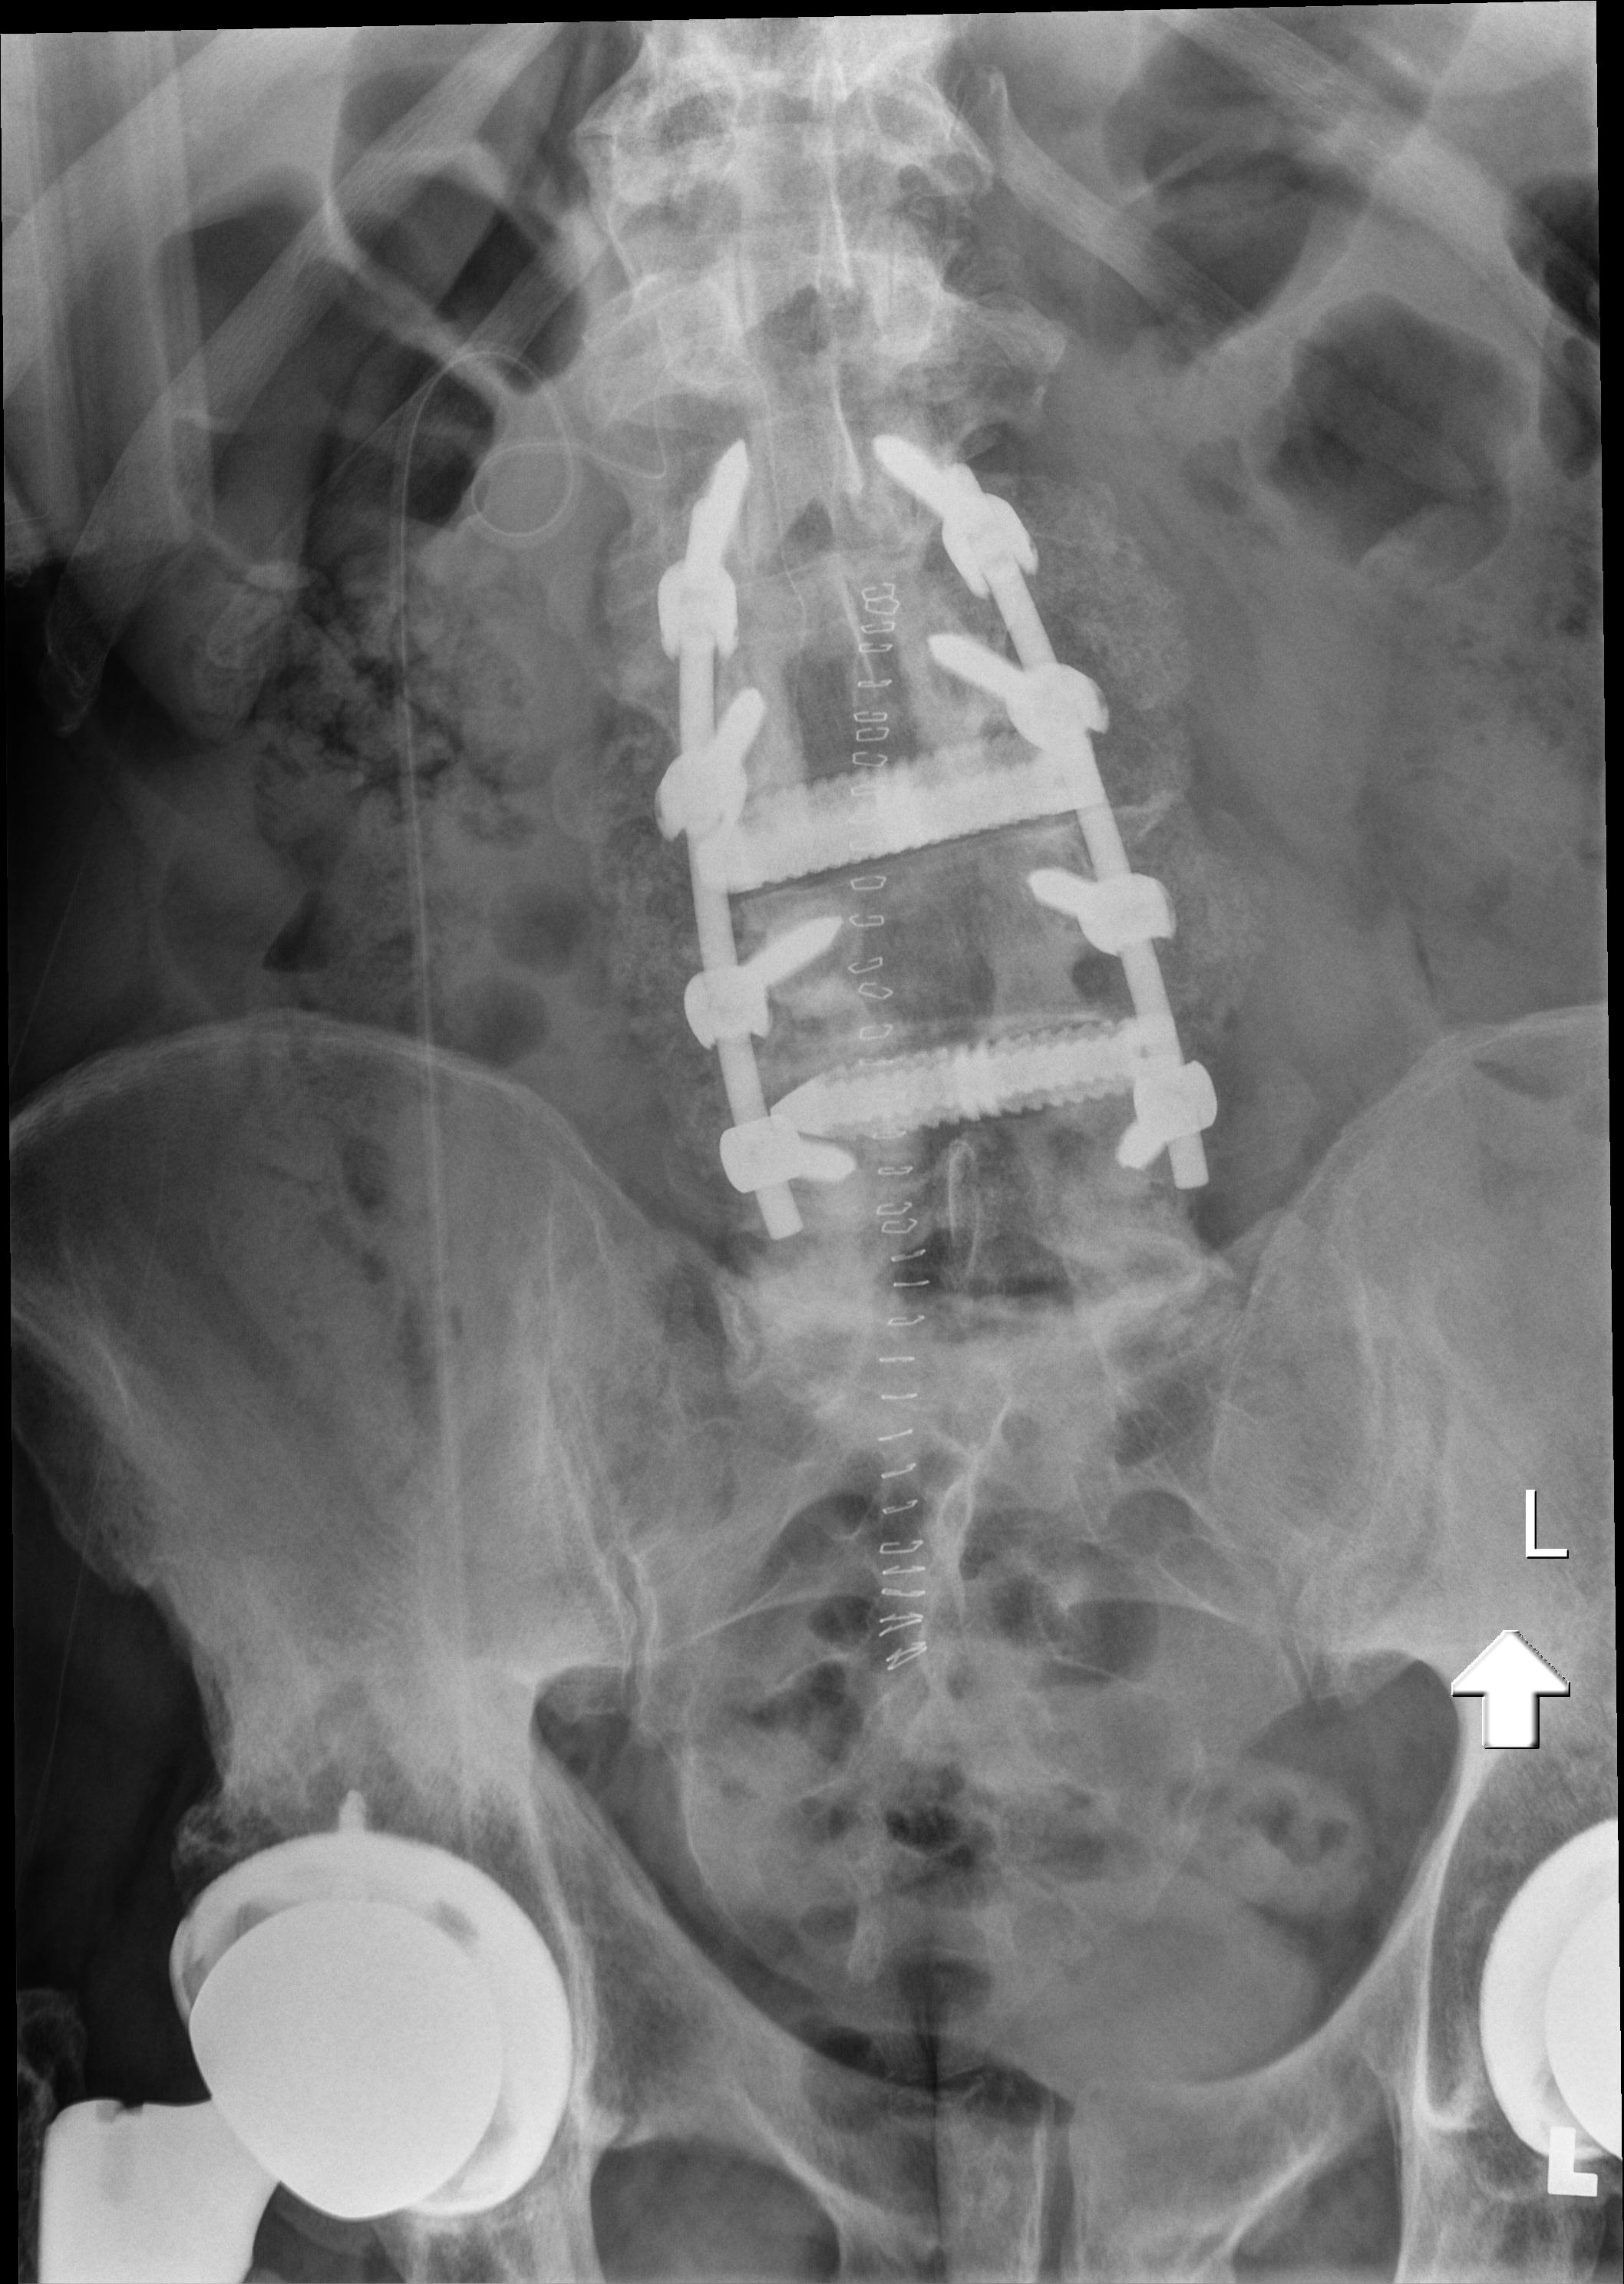
View: AP